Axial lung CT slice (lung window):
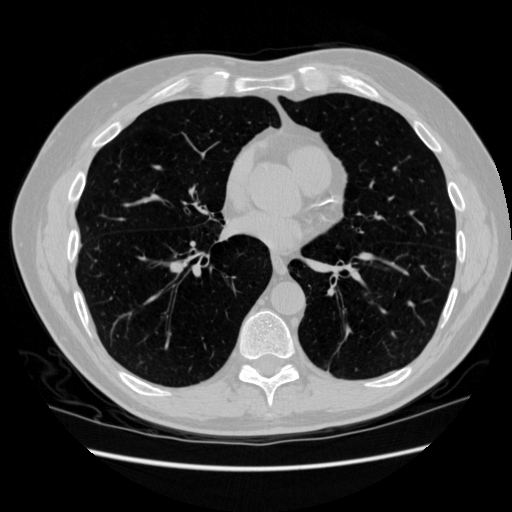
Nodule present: no